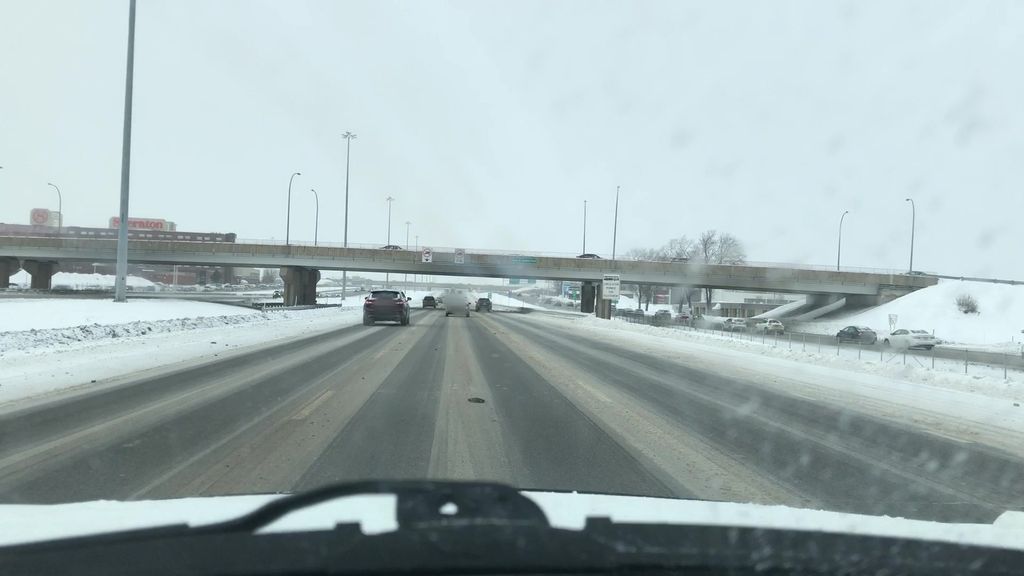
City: montreal